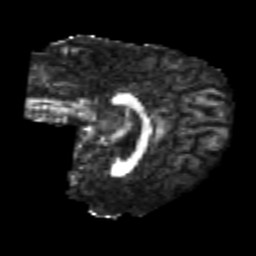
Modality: FA
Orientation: sagittal
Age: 25
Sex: female
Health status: healthy
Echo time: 0.074 s